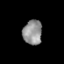
Tissue: prostate
Cell type: T cells
Senescence score: 0.351
Nuclear area (px): 458
Mean DAPI intensity: 146.188